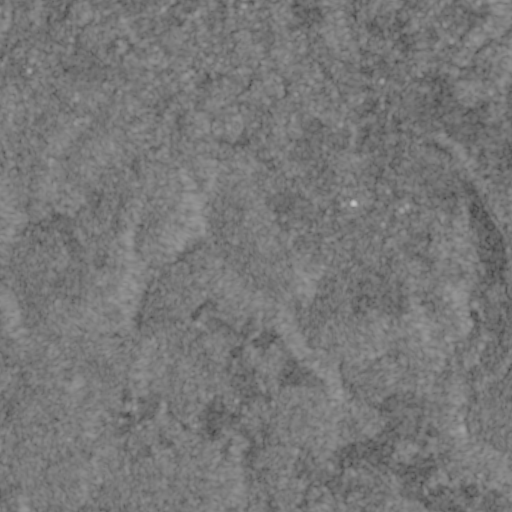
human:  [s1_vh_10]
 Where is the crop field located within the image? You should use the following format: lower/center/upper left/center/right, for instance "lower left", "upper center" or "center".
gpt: The crop field is located in the upper left of the image.
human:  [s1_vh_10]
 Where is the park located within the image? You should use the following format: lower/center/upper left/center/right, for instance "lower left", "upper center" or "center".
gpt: The park is located in the upper right of the image.
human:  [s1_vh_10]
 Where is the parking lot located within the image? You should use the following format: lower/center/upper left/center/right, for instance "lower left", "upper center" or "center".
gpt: There is no parking lot in the image.

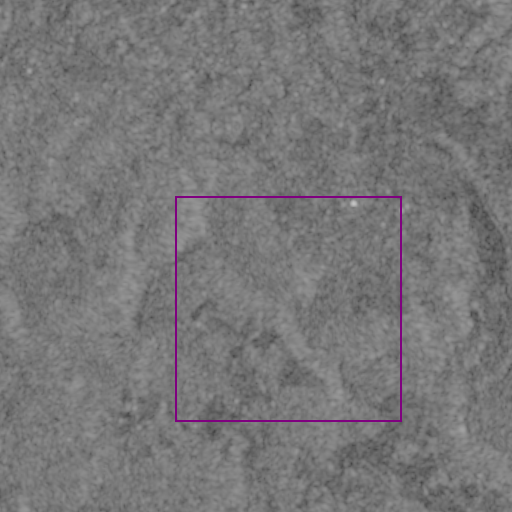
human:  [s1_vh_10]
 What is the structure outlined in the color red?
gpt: There is no red outline.
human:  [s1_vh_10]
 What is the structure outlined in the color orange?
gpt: There is no structure outlined in orange.